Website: home-depot
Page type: billing-address
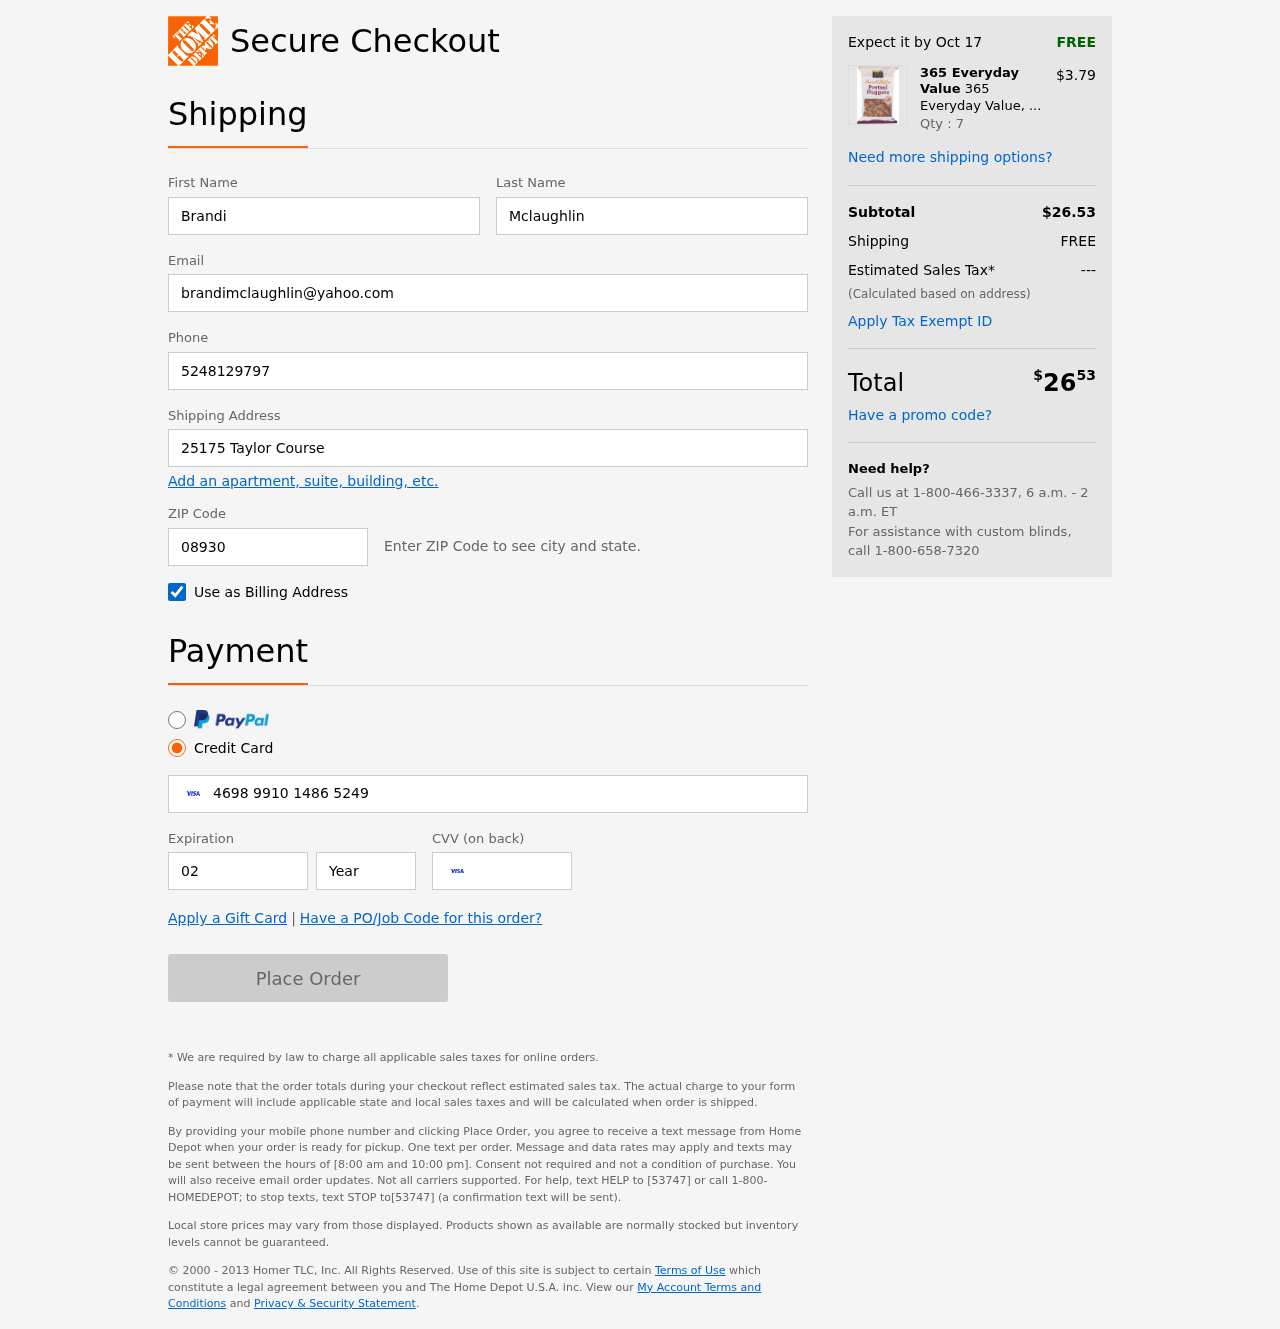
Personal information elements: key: PII_FIRSTNAME
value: Brandi
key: PII_LASTNAME
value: Mclaughlin
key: PII_EMAIL
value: brandimclaughlin@yahoo.com
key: PII_PHONE
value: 5248129797
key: PII_STREET
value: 25175 Taylor Course
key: PII_POSTCODE
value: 08930
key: PII_CARD_NUMBER
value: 4698 9910 1486 5249
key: PII_CARD_EXPIRY_MONTH
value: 02
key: PII_CARD_CVV
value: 320
Product elements: key: PRODUCT1_BRAND
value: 365 Everyday Value
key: PRODUCT1_NAME
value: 365 Everyday Value, Pretzel Nuggets, Peanut Butter, 10 oz
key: PRODUCT1_PRICE
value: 3.79
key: PRODUCT1_QUANTITY
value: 7
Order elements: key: ORDER_DELIVERY_DATE
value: Oct 17
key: ORDER_SUBTOTAL
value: $26.53
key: ORDER_SHIPPING_COST
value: FREE
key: ORDER_TAX
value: ---
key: ORDER_TOTAL2
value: $2653